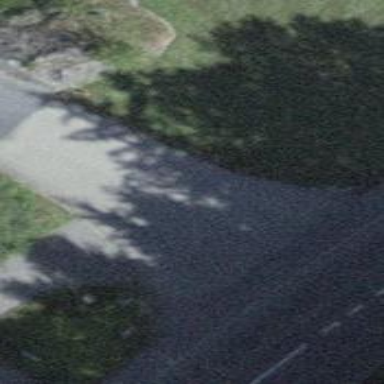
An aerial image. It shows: Asphalt driveway for service vehicles.